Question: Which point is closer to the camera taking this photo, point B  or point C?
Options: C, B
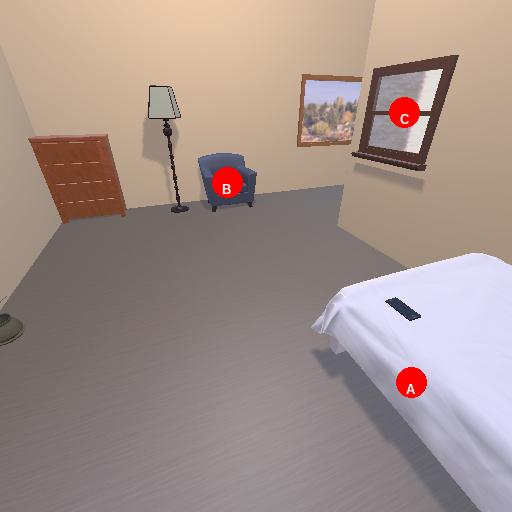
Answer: C